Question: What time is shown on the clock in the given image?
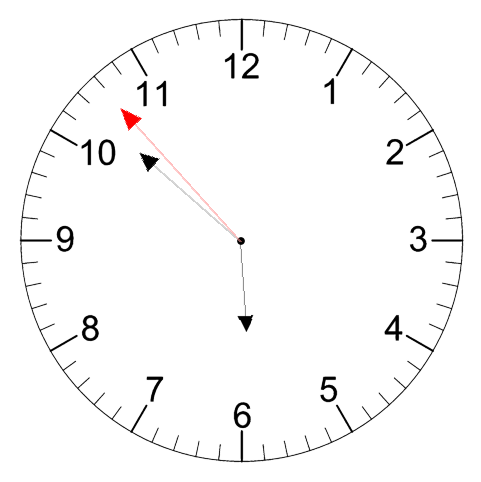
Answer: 05:51:53